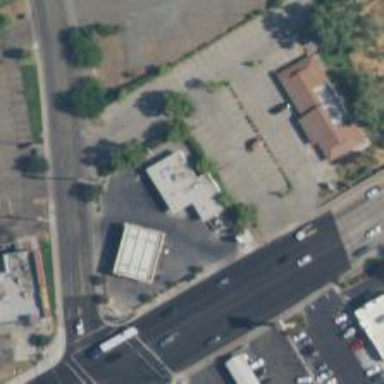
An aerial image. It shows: Convenience shop.